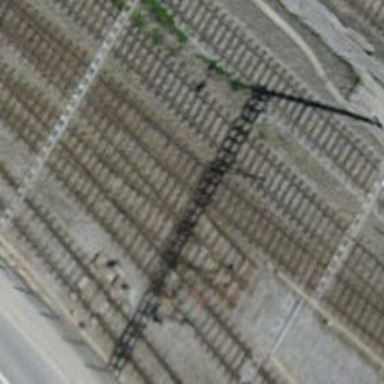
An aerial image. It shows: Railway yard with single rail track. The electrified track has contact line for power supply.